Field crop: maize
Growth stage: 2
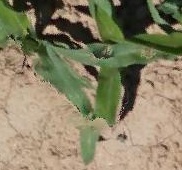
Species: maize